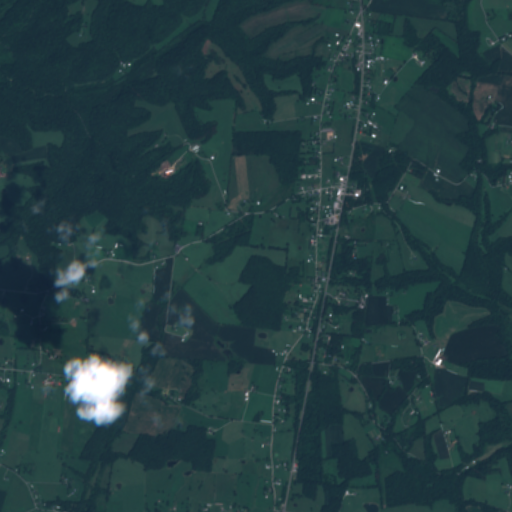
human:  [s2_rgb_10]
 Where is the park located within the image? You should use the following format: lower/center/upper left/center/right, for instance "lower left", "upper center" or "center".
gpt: The park is located in the lower center of the image.
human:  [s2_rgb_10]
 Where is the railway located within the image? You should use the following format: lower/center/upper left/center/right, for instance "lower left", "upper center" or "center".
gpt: The railway is located in the lower left of the image.
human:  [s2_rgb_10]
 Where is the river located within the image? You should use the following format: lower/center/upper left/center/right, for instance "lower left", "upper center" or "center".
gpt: The river is located in the upper of the image.
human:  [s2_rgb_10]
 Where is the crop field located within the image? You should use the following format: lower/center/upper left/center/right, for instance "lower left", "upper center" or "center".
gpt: There is no crop field in the image.